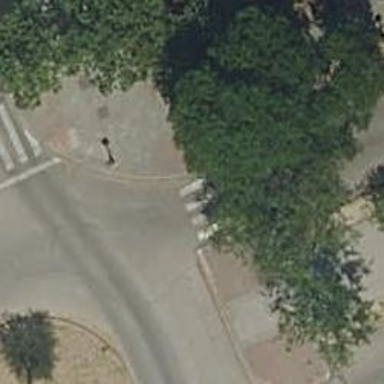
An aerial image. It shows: Uncontrolled zebra crossing on the road.